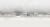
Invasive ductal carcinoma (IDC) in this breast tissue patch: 0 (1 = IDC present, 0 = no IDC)